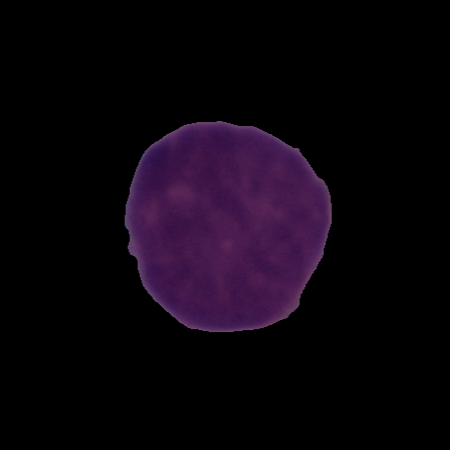
Label: cancer